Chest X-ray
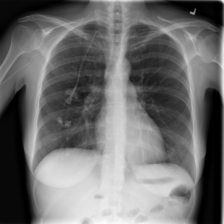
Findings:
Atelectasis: negative
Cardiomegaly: negative
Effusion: negative
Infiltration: positive
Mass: negative
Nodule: negative
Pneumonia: negative
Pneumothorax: negative
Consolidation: negative
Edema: negative
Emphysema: negative
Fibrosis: negative
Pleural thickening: negative
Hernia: negative